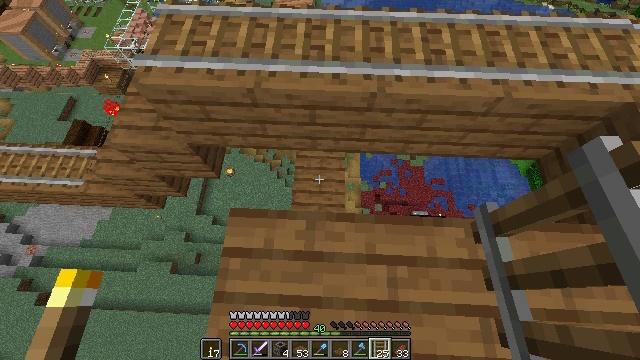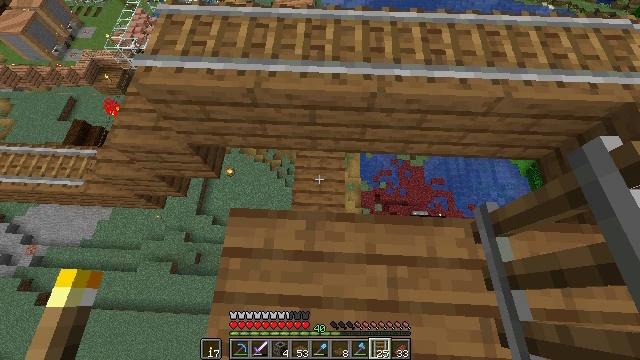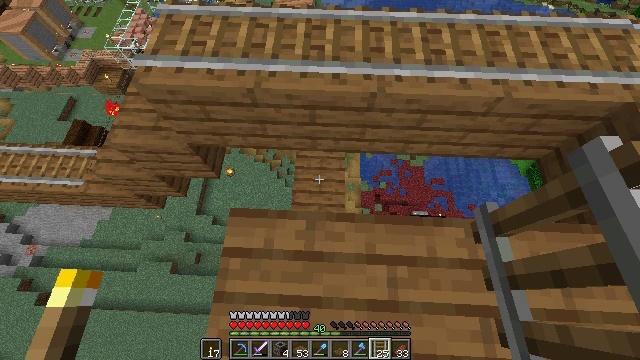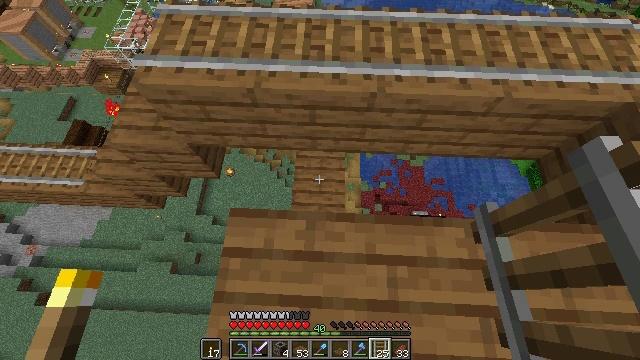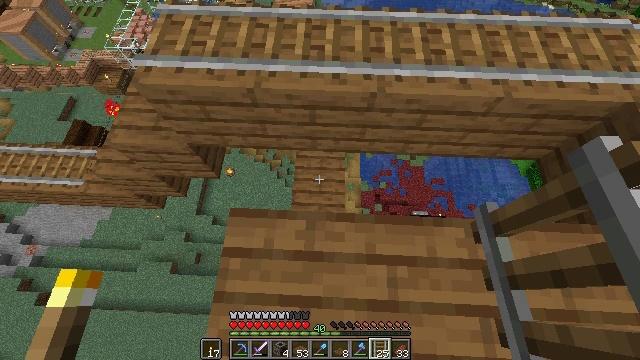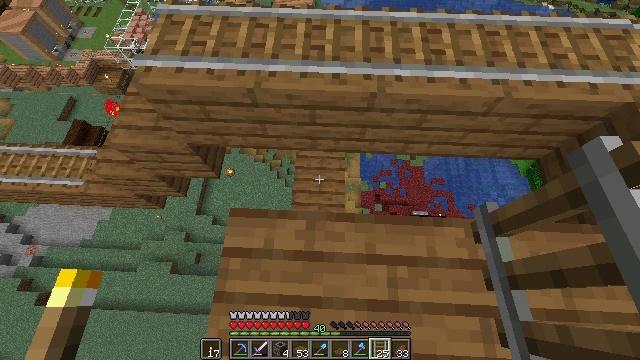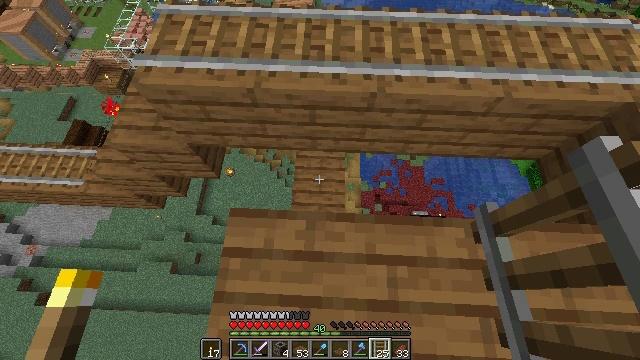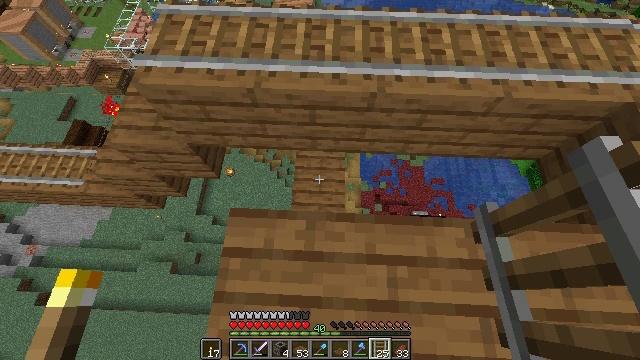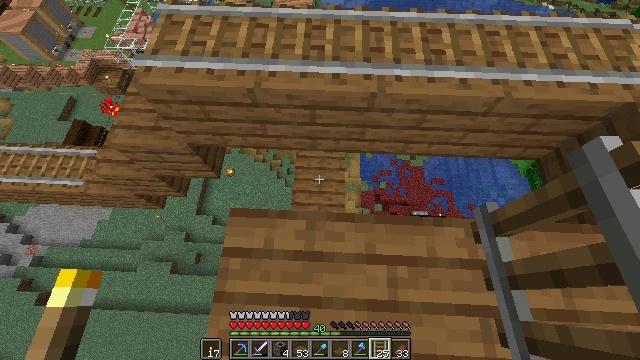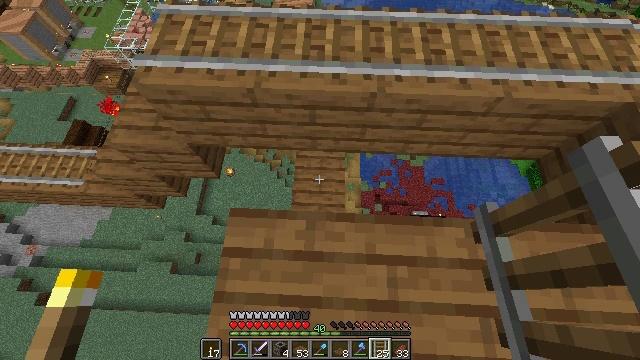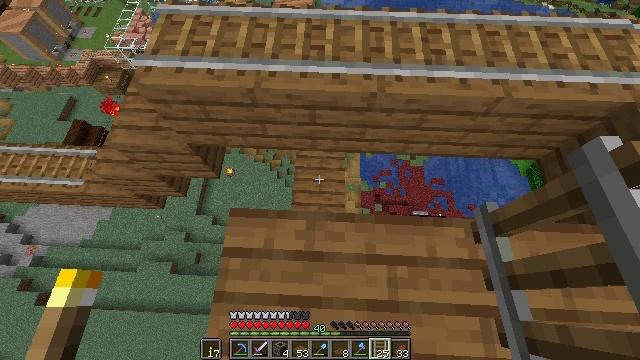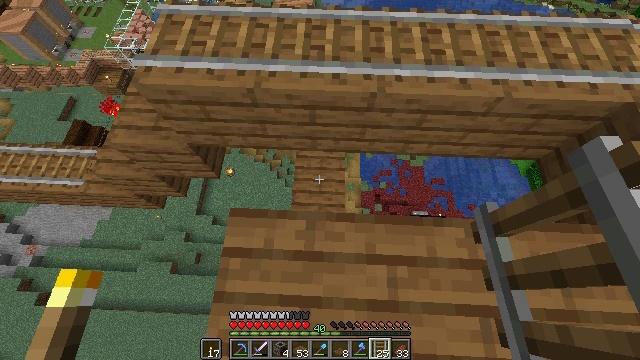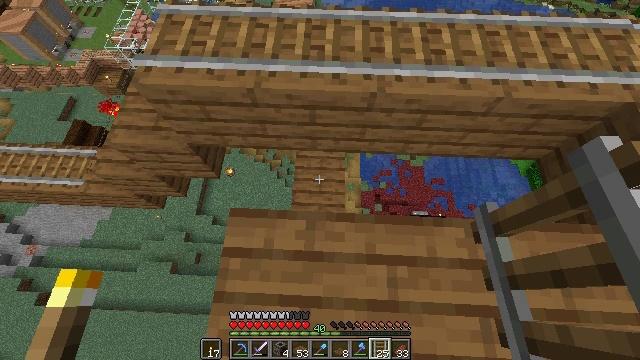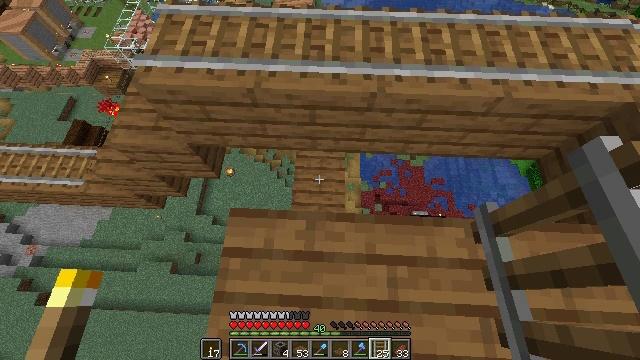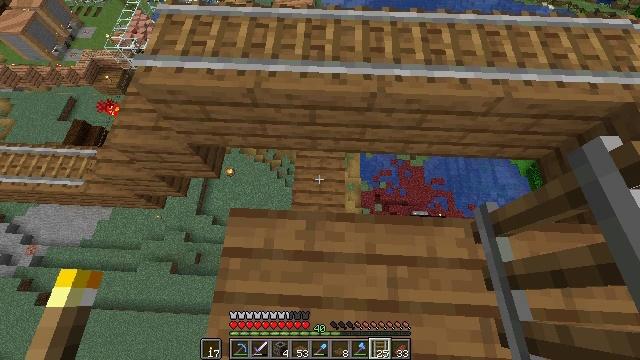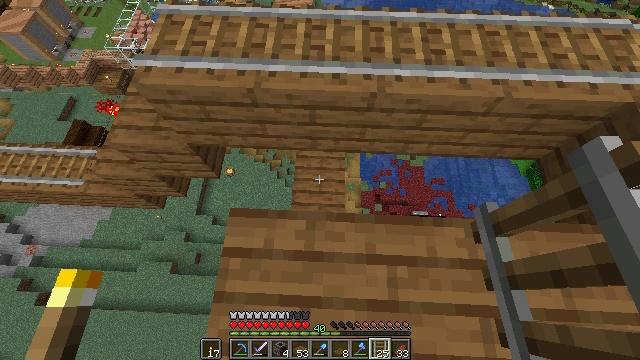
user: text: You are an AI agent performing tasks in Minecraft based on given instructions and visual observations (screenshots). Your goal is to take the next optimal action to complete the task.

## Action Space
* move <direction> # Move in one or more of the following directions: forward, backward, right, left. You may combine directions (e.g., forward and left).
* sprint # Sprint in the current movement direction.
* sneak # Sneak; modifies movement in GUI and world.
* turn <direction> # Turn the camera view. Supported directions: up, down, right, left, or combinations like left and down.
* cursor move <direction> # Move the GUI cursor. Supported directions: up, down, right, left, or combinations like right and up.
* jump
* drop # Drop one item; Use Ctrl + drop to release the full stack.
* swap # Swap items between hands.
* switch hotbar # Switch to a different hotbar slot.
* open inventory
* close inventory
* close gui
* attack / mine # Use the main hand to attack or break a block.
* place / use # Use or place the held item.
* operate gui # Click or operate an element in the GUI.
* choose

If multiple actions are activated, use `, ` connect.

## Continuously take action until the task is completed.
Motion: motion action
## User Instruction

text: Put the ingredients together and craft a rabbit stew.
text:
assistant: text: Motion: no_op
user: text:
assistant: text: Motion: no_op
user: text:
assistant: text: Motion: no_op
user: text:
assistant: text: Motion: no_op
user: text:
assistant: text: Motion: no_op
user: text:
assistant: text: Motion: no_op
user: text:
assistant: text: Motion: no_op
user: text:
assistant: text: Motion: no_op
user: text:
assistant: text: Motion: no_op
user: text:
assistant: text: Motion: no_op
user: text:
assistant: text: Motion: no_op
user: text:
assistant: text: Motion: no_op
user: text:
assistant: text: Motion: no_op
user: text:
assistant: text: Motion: no_op
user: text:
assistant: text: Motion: no_op
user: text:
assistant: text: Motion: no_op
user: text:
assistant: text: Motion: no_op
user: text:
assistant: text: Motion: no_op
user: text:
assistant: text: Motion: no_op
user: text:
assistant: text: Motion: no_op
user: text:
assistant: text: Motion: no_op
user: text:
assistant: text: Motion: no_op
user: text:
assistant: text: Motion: no_op
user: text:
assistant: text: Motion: no_op
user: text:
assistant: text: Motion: no_op
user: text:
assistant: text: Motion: no_op
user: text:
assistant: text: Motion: no_op
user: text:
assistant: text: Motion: no_op
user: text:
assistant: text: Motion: no_op
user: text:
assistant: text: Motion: no_op